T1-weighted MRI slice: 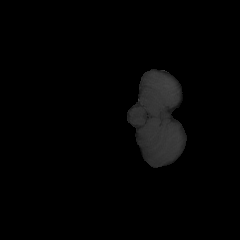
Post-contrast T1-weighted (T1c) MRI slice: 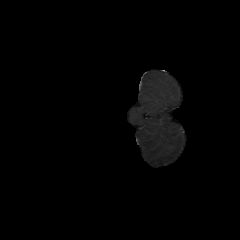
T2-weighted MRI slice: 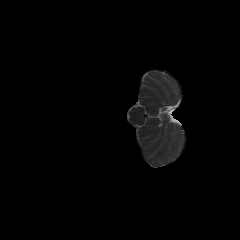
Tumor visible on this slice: no